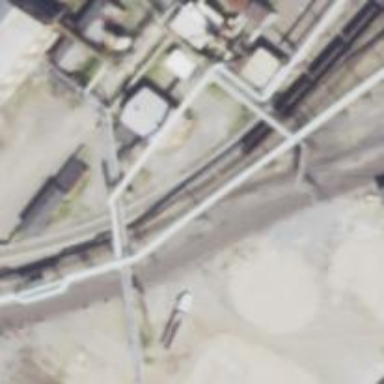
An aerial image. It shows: Railway siding for service.